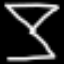
Label: hourglass